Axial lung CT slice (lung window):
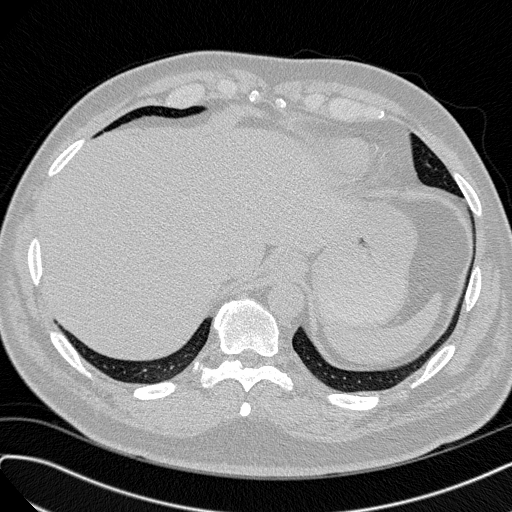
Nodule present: no